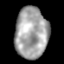
Tissue: lung
Cell type: Epithelial cells
Senescence score: 0.2254
Nuclear area (px): 1639
Mean DAPI intensity: 163.206